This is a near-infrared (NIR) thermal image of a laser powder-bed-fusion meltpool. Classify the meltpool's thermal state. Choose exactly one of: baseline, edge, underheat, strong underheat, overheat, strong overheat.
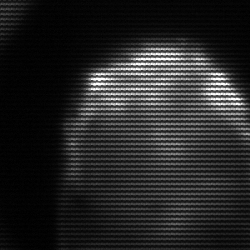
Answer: edge